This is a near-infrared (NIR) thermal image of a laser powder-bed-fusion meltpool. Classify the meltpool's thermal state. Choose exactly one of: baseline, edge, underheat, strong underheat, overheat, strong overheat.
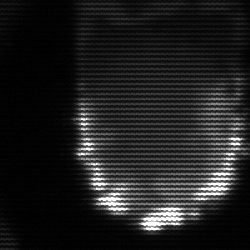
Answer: baseline